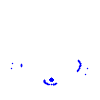
Particle: proton